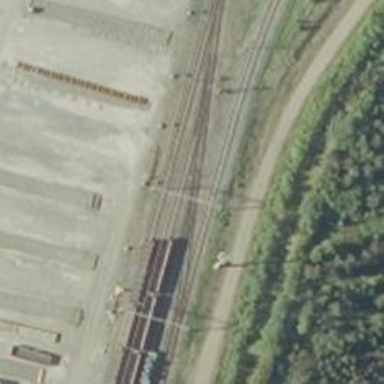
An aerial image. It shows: Railway yard with electrified contact lines.